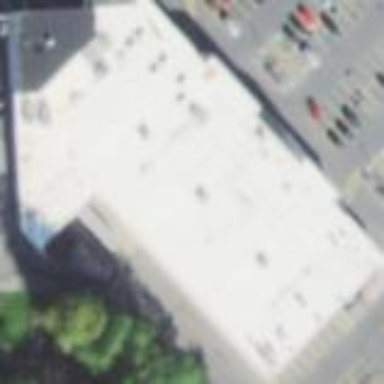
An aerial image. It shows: Retail building that houses supermarket.